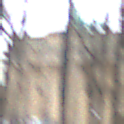
Verkehrszeichen: Kreisverkehr
Umgebung: Outdoor, Nature
Tageszeit: Midday
Wetter: Overcast
Licht: Natural
Jahreszeit: NotSpecified
Kontrast: LowContrast